Question: I'm working on a project using New York taxi data. The data contain records for pickup location ('PULocationID'), and the timestamp ('tpep_pickup_datetime') for that particular pick-up record.

I want to aggregate the data to be hourly for each location. The aggregation should have an hourly count of pick-ups per location.
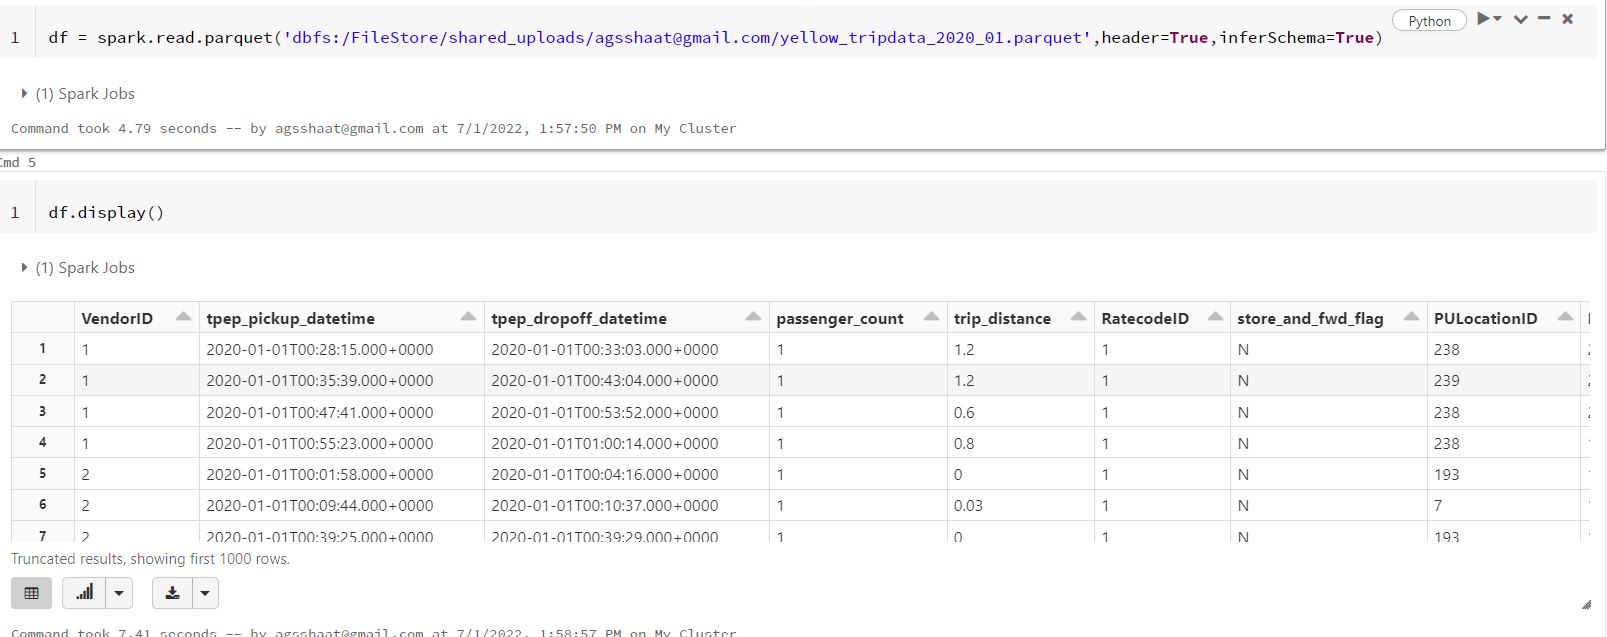
Answer: The information you provided is a bit lacking. From what I understood, these could be possible aggregation options.
Using <URL>
'''
from pyspark.sql import functions as F
df = df.groupBy(
F.date_trunc('hour', 'tpep_pickup_datetime').alias('hour'),
'PULocationID',
).count()
df.show()
# +-------------------+------------+-----+
# | hour|PULocationID|count|
# +-------------------+------------+-----+
# |2020-01-01 00:00:00| 238| 1|
# |2020-01-01 02:00:00| 238| 2|
# |2020-01-01 02:00:00| 193| 1|
# |2020-01-01 01:00:00| 238| 2|
# |2020-01-01 00:00:00| 7| 1|
# +-------------------+------------+-----+
'''
Using <URL>
'''
from pyspark.sql import functions as F
df = df.groupBy(
F.window('tpep_pickup_datetime', '1 hour').alias('hour'),
'PULocationID',
).count()
df.show(truncate=0)
# +------------------------------------------+------------+-----+
# |hour |PULocationID|count|
# +------------------------------------------+------------+-----+
# |[2020-01-01 02:00:00, 2020-01-01 03:00:00]|238 |2 |
# |[2020-01-01 01:00:00, 2020-01-01 02:00:00]|238 |2 |
# |[2020-01-01 00:00:00, 2020-01-01 01:00:00]|238 |1 |
# |[2020-01-01 02:00:00, 2020-01-01 03:00:00]|193 |1 |
# |[2020-01-01 00:00:00, 2020-01-01 01:00:00]|7 |1 |
'''